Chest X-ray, AP view. Patient: 53 years old, sex M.
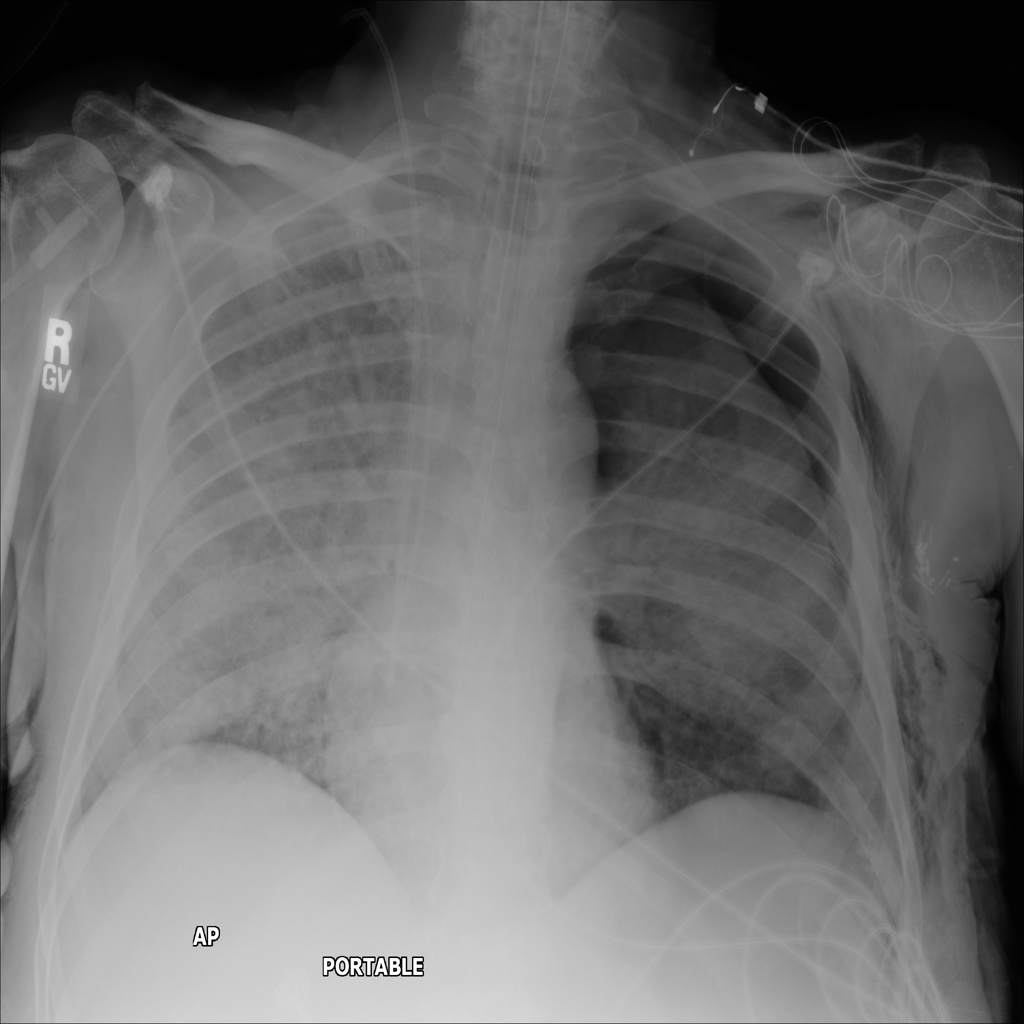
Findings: Consolidation, Emphysema, Pneumothorax